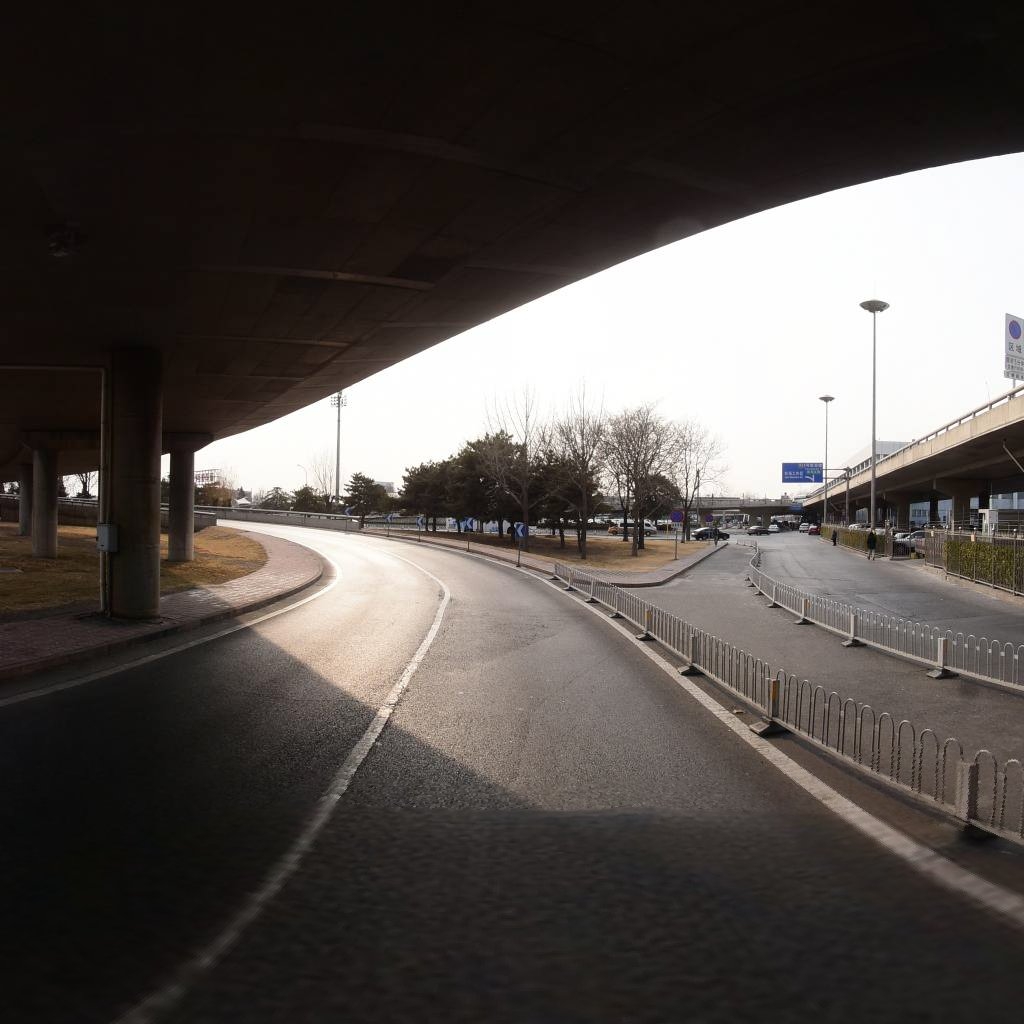
Region: Chaoyang
Road damage annotations: longitudinal crack, transverse crack